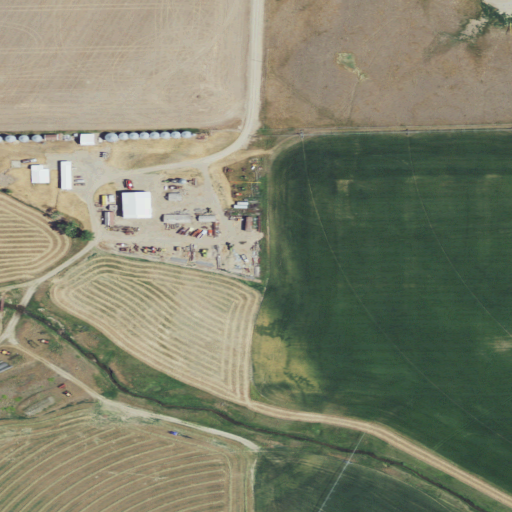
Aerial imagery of valley in Montana named Bird Coulee containing cultivated crops, open development, medium intensity development, high intensity development, and low intensity development